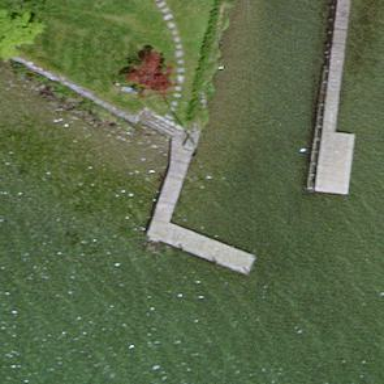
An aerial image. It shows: Man-made pier.